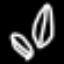
Label: leaf